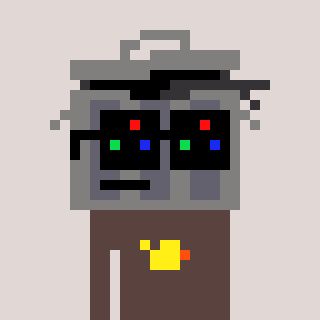
a pixel art character with square black sunglasses, a trashcan-shaped head and a darkbrown-colored body on a warm background